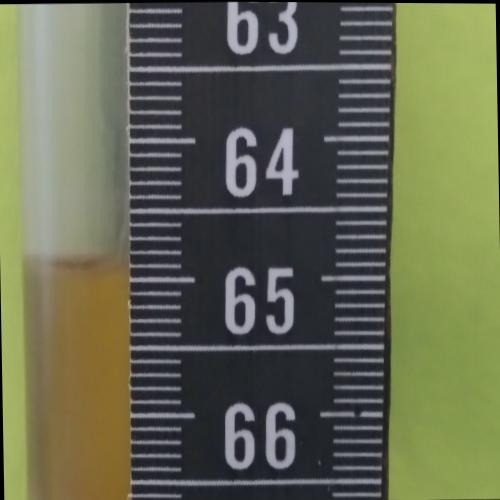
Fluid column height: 64.9 cm